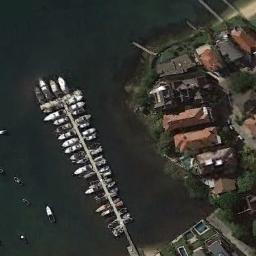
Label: harbor